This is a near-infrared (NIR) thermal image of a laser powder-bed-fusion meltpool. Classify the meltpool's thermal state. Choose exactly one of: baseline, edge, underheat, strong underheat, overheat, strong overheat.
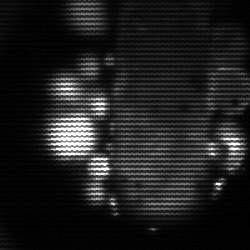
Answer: strong underheat